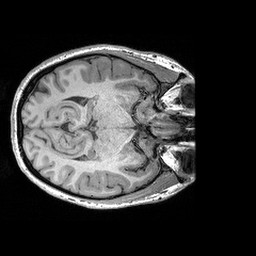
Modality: T1w
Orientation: axial
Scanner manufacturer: siemens
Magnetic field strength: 3 T
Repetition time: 2.3 s
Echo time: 0.00298 s